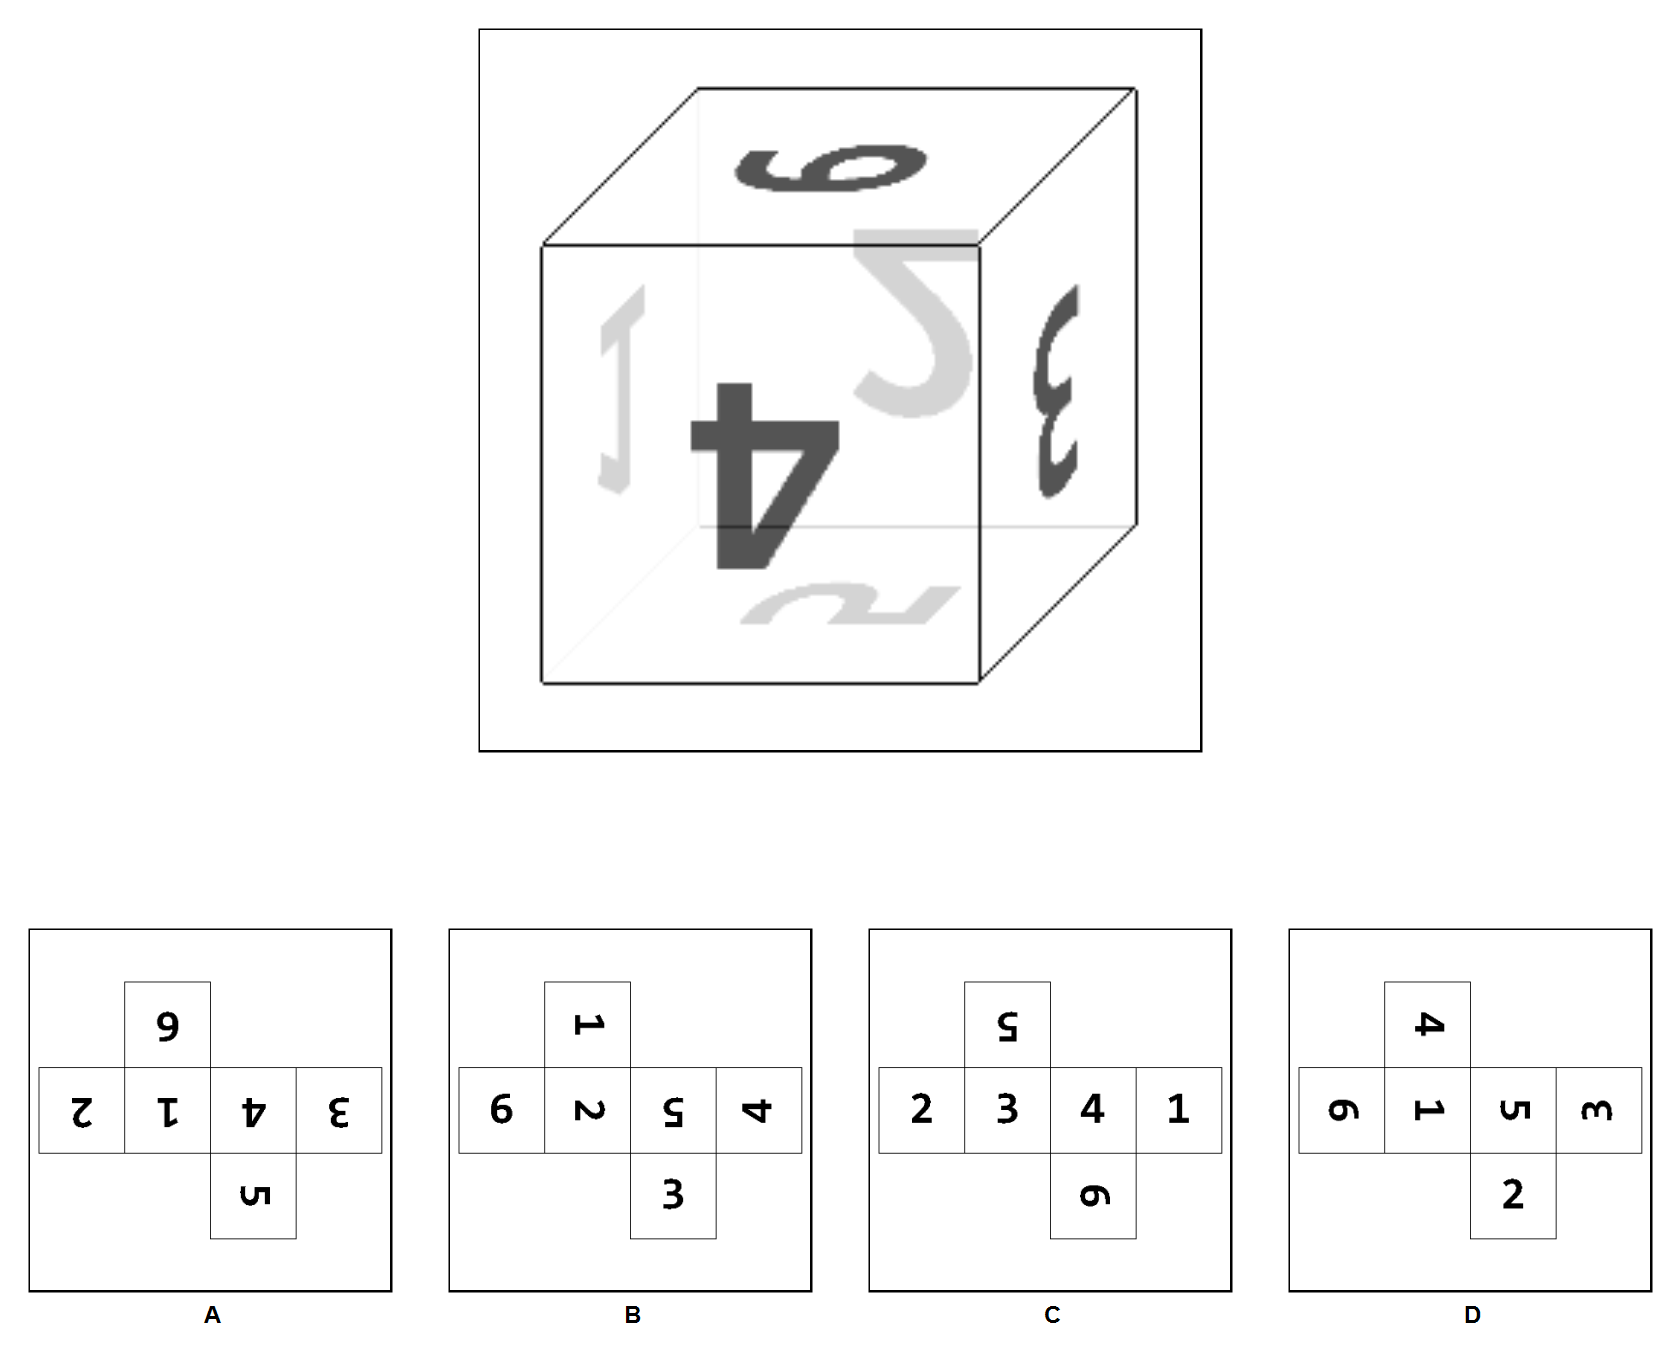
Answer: B